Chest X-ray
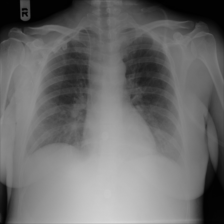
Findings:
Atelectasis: negative
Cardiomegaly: negative
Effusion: negative
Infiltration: negative
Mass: positive
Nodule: negative
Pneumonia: negative
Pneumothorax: negative
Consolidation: negative
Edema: negative
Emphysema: negative
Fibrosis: negative
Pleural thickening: negative
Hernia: negative